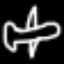
Label: airplane